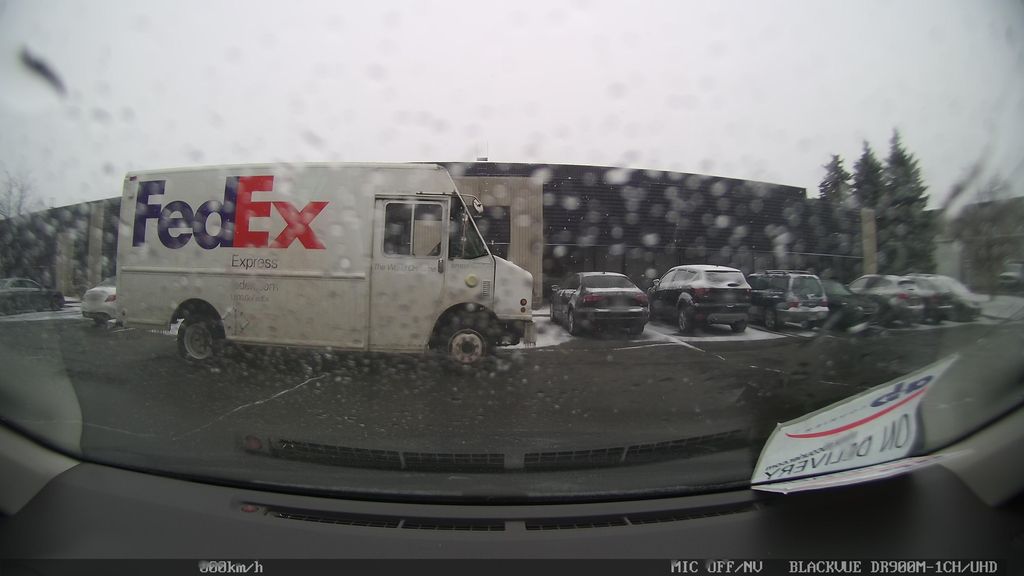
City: toronto